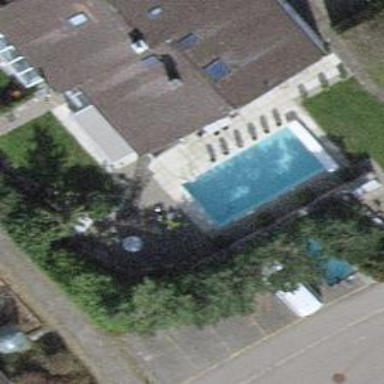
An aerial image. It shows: Swimming pool located in leisure land.